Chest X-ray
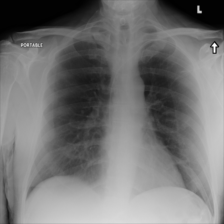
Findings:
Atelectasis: negative
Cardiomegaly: negative
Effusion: negative
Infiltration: negative
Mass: negative
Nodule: negative
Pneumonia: negative
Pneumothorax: negative
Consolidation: negative
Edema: negative
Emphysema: negative
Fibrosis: negative
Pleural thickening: negative
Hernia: negative